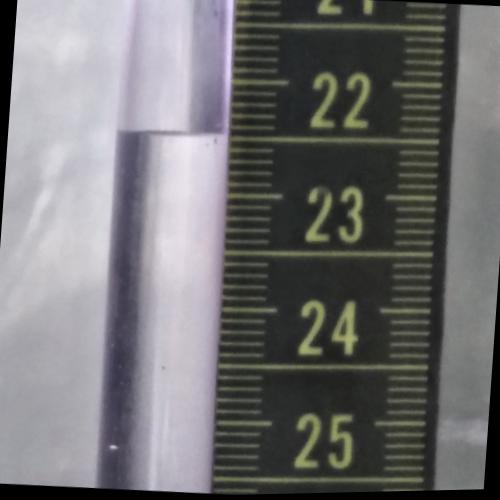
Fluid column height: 22.5 cm